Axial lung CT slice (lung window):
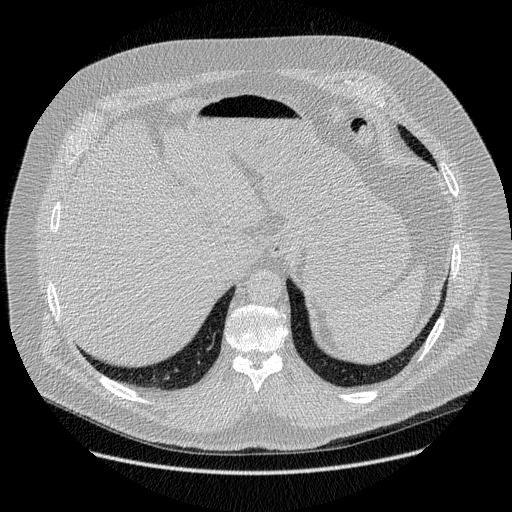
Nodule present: no